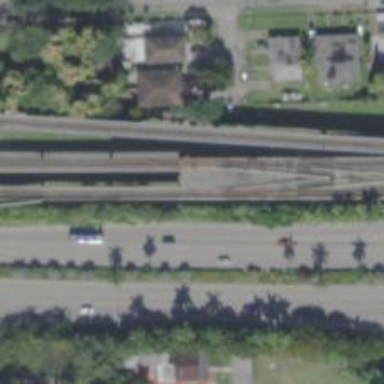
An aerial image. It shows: Bridge with electrified rails.